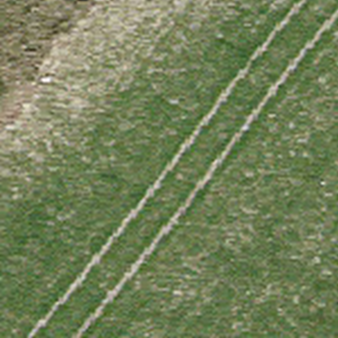
Label: other